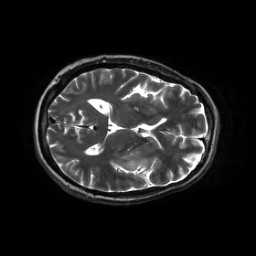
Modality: T2w
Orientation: axial
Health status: ill
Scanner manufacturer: siemens
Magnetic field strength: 3 T
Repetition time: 7.29 s
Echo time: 0.095 s